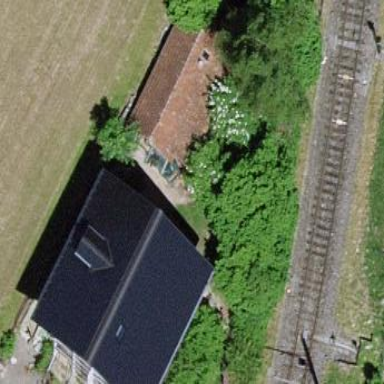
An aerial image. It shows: Rural barn.